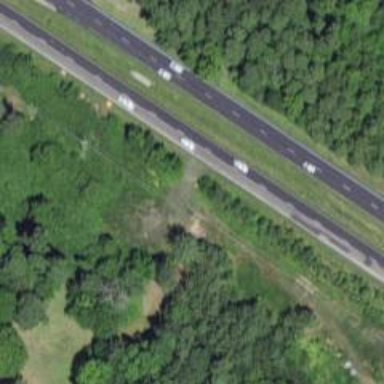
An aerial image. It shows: Asphalt road designated as trunk highway.